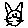
Label: cat